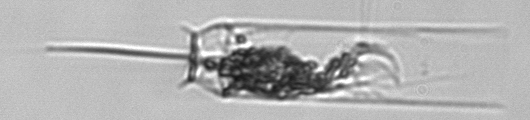
Label: Ditylum_brightwellii